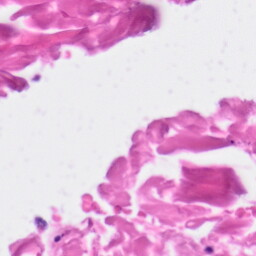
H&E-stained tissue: Skin